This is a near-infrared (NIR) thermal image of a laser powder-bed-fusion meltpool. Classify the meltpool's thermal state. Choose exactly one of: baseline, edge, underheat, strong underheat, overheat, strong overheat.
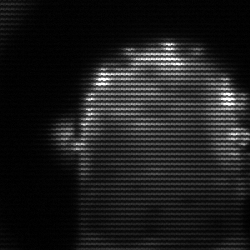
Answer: baseline